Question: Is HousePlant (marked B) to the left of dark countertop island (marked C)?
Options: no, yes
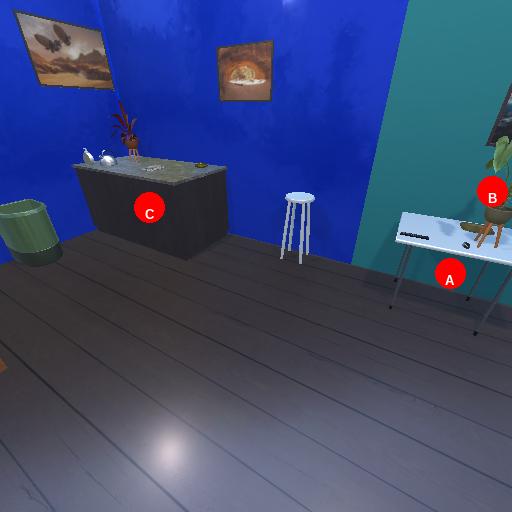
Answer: no